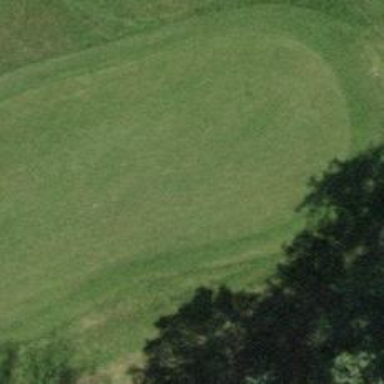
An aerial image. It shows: Golf hole.